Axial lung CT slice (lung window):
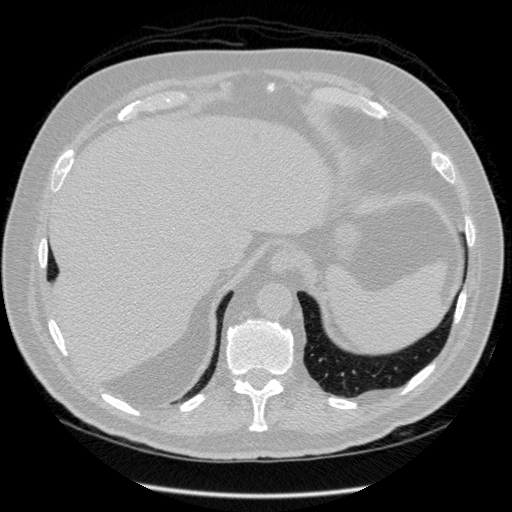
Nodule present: no